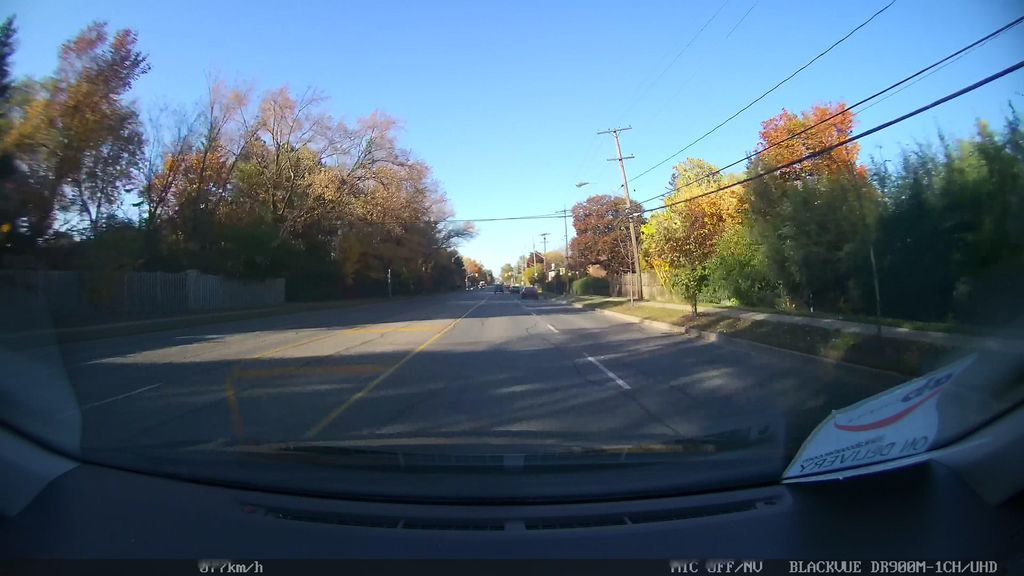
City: toronto